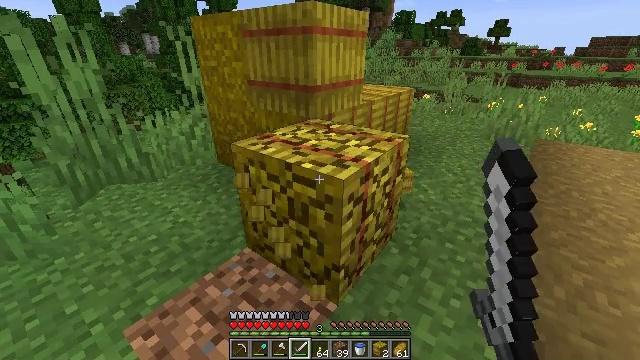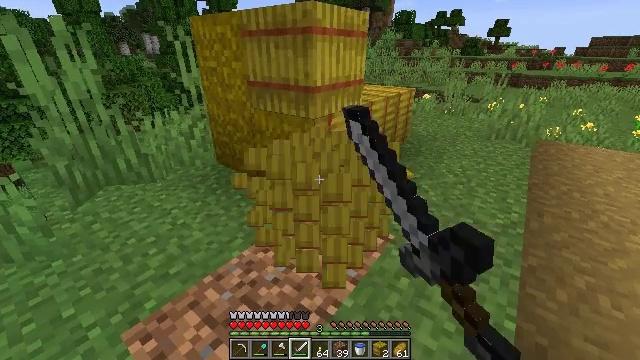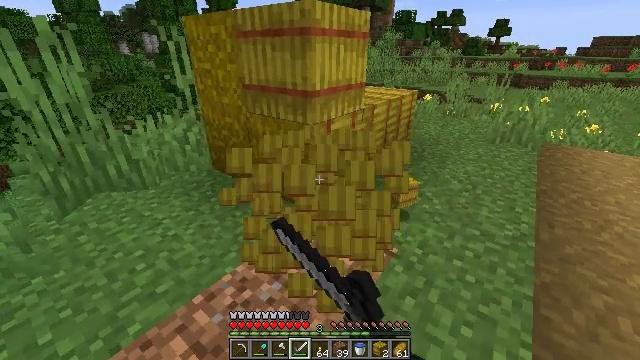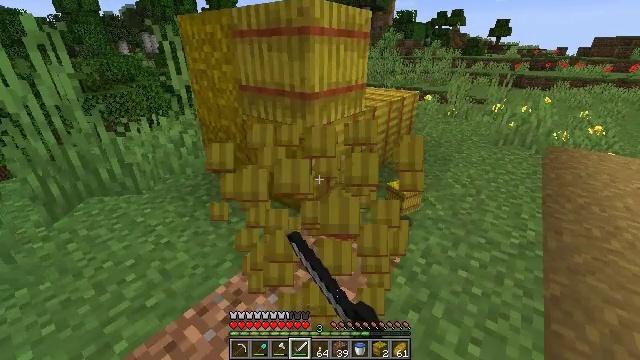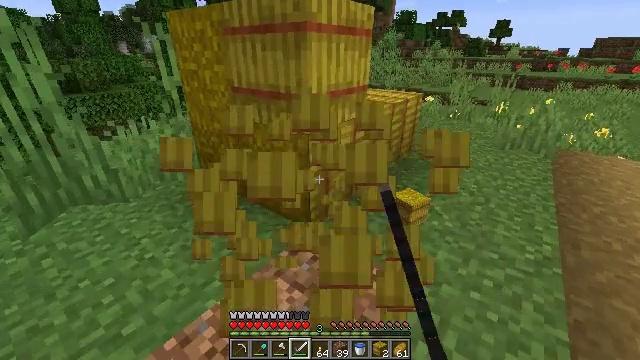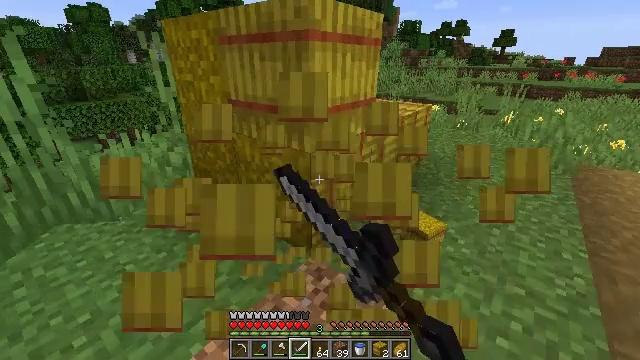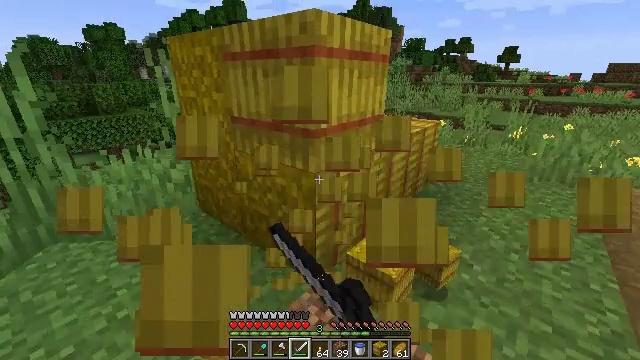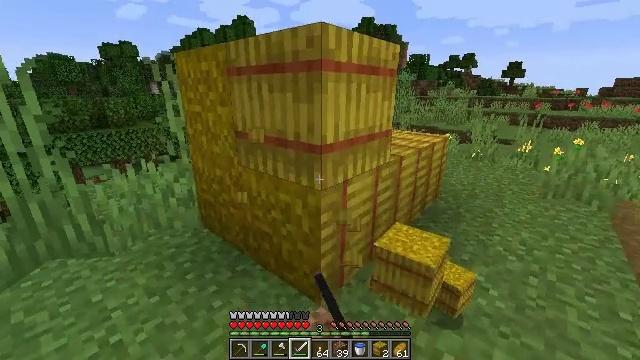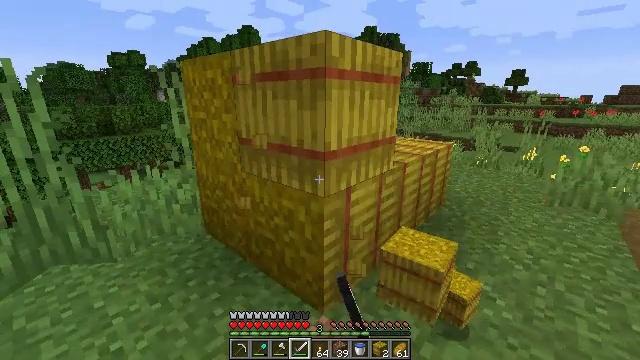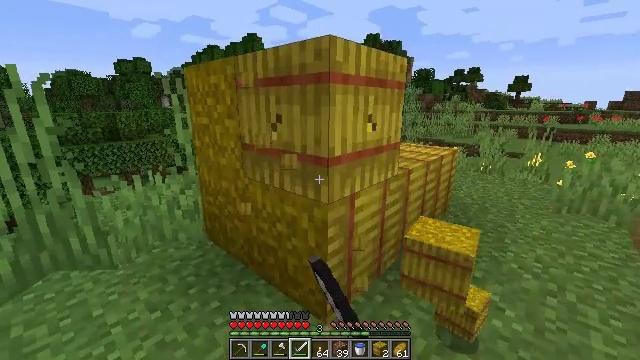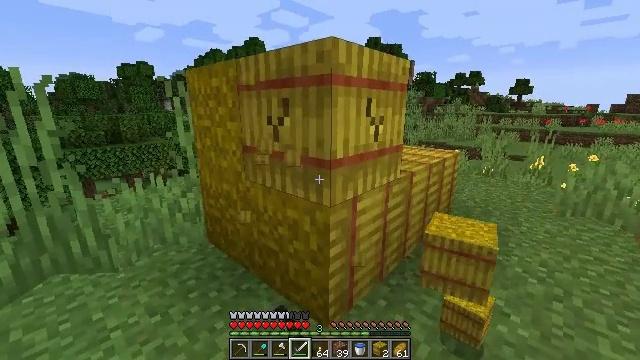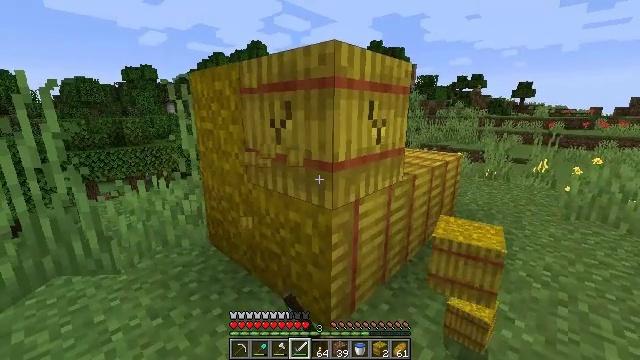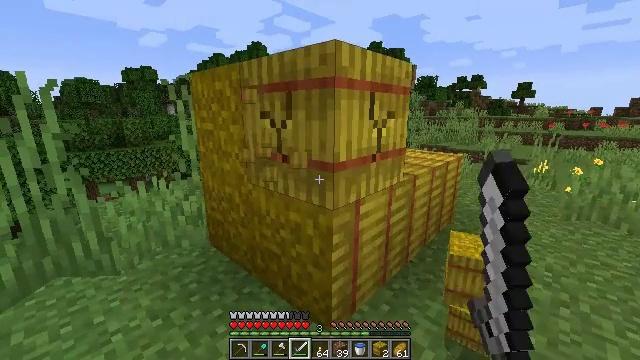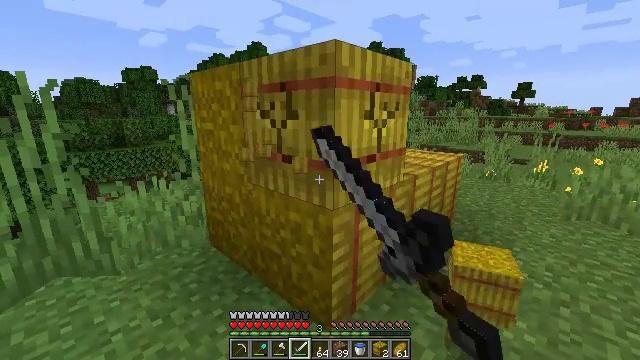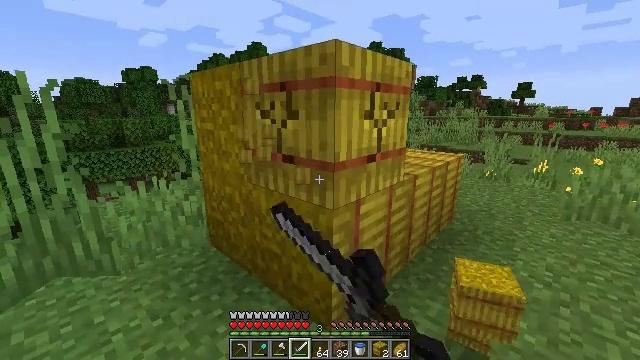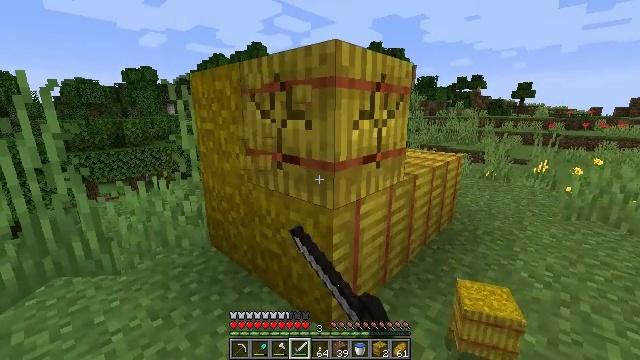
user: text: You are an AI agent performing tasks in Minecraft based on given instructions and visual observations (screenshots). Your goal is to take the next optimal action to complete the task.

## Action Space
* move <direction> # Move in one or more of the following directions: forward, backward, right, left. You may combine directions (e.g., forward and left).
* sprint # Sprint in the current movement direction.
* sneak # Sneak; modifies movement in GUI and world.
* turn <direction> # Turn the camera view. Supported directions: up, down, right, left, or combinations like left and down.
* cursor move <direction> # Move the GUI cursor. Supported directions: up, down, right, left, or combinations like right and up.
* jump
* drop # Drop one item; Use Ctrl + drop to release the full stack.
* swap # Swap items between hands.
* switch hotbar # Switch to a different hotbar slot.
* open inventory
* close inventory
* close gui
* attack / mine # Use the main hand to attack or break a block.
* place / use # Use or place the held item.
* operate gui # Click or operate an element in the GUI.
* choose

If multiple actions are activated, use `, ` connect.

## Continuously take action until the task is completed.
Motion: motion action
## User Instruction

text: Gather hay blocks from the farm.
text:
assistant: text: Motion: move forward, attack / mine
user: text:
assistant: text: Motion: move forward, attack / mine
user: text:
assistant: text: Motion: move forward, attack / mine
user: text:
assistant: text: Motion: move forward, attack / mine
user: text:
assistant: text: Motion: move forward, turn up, attack / mine
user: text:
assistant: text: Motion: turn left and up, attack / mine
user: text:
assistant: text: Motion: turn left and up, attack / mine
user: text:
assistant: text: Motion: turn up, attack / mine
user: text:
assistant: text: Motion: turn up, attack / mine
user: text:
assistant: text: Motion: attack / mine
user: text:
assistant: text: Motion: attack / mine
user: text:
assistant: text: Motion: attack / mine
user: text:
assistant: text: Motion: attack / mine
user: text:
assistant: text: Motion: attack / mine
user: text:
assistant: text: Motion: attack / mine
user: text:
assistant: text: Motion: attack / mine
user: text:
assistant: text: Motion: attack / mine
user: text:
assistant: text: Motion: attack / mine
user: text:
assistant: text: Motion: attack / mine
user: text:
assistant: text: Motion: attack / mine
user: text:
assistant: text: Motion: attack / mine
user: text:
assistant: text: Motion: attack / mine
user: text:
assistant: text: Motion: attack / mine
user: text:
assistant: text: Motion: attack / mine
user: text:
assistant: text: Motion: attack / mine
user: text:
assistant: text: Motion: attack / mine
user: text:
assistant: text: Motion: turn down, attack / mine
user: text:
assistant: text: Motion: turn down, attack / mine
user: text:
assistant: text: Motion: attack / mine
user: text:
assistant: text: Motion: turn down, attack / mine